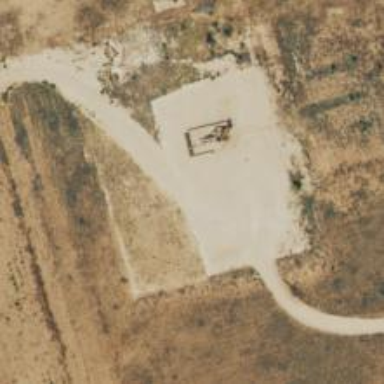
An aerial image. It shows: Petroleum well.